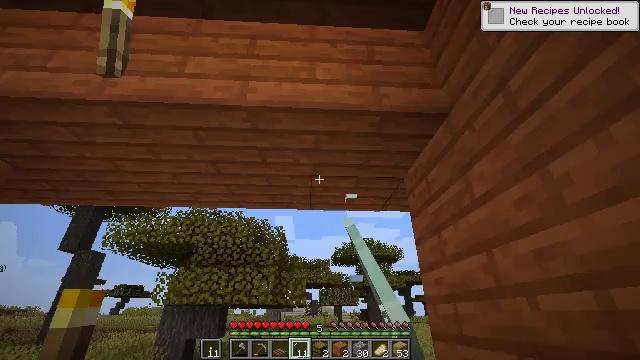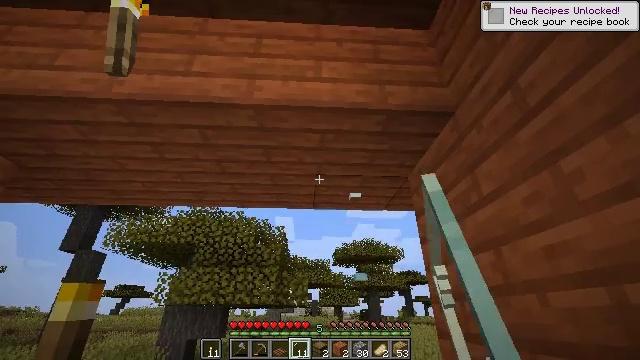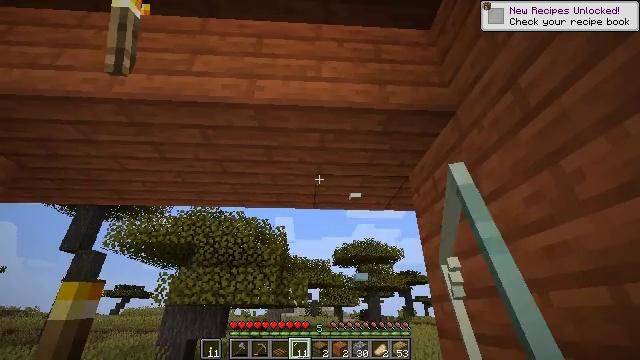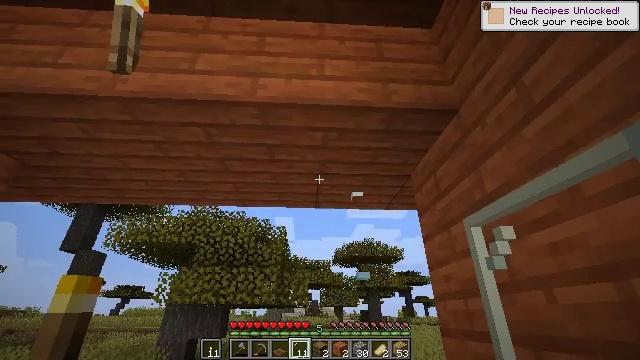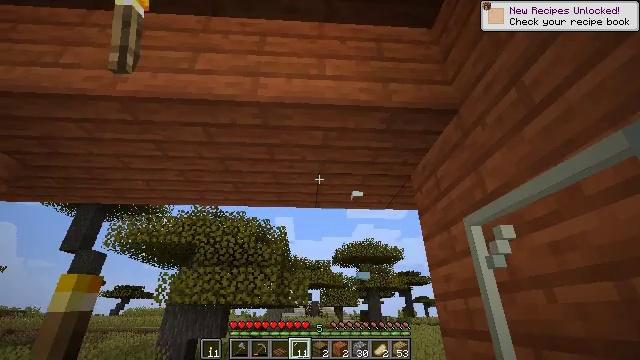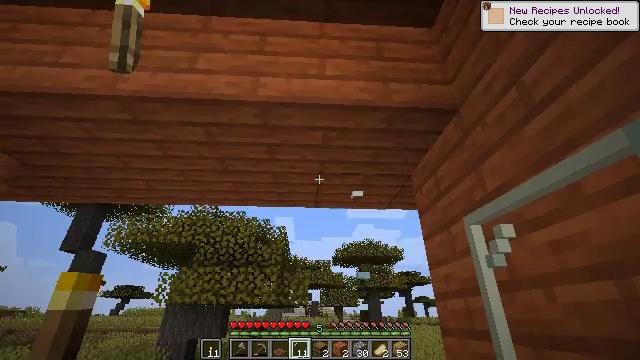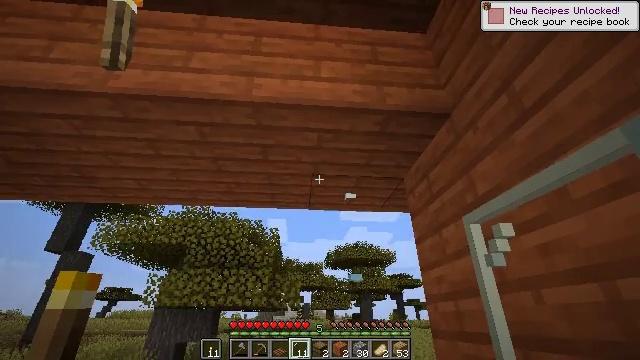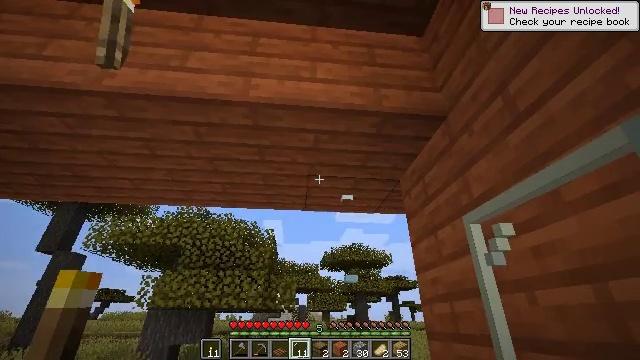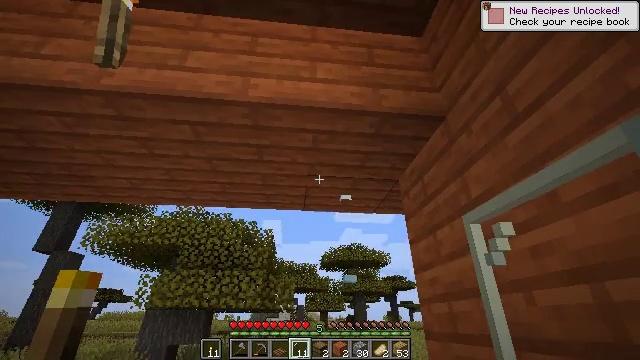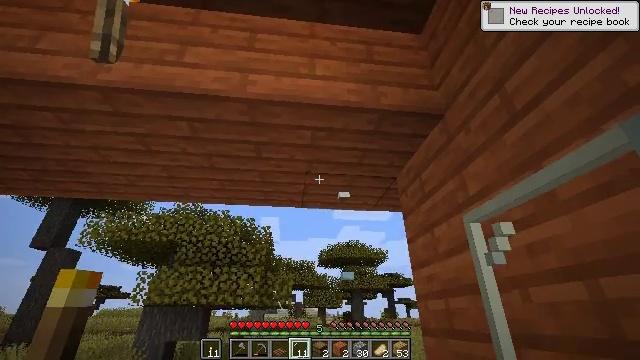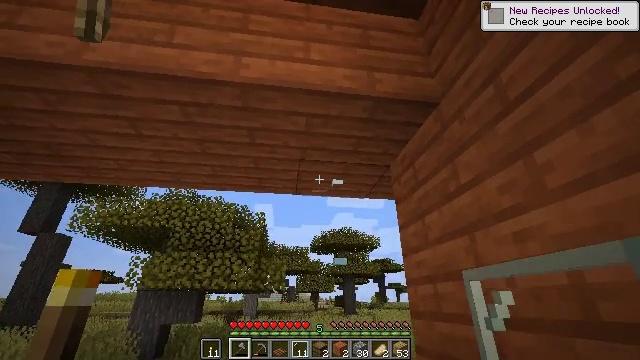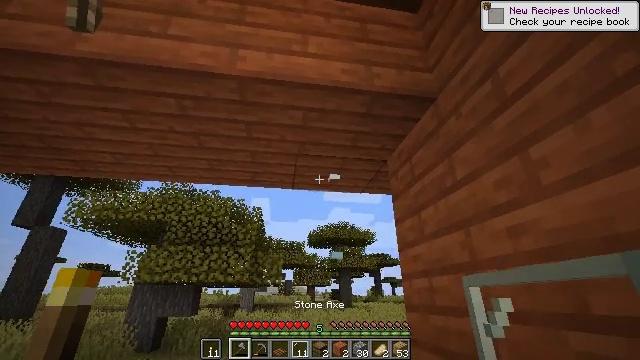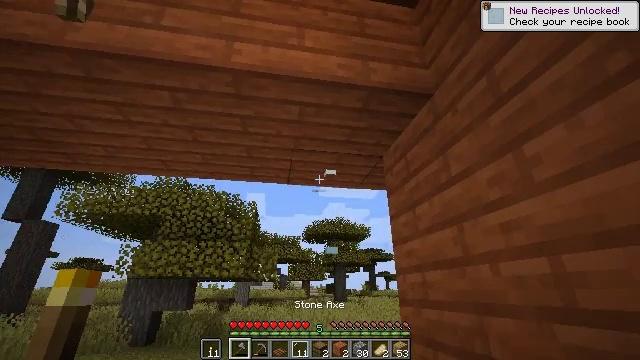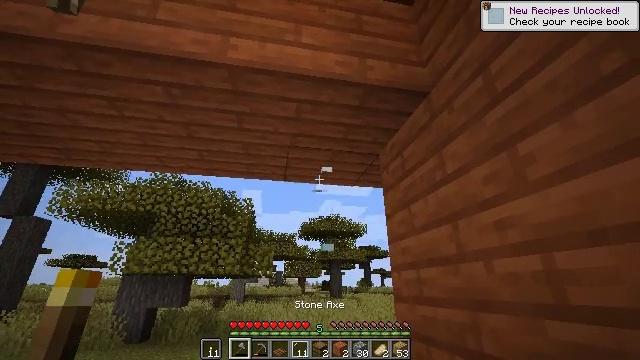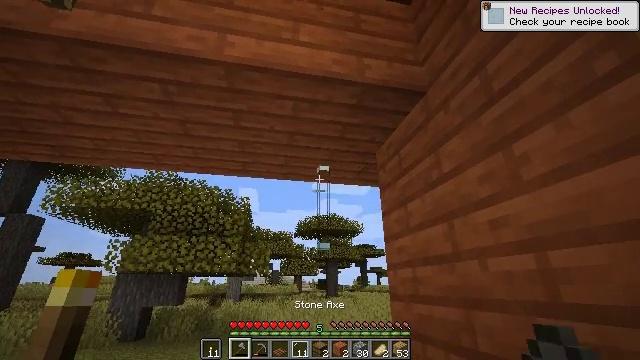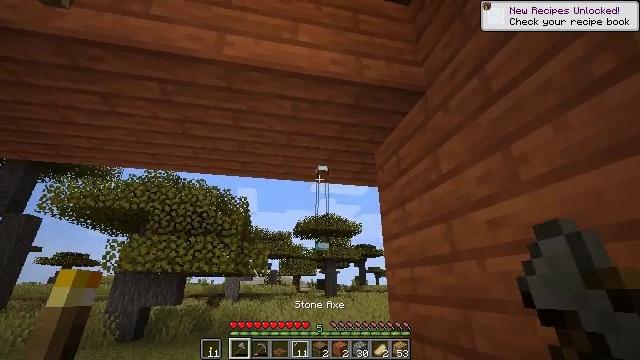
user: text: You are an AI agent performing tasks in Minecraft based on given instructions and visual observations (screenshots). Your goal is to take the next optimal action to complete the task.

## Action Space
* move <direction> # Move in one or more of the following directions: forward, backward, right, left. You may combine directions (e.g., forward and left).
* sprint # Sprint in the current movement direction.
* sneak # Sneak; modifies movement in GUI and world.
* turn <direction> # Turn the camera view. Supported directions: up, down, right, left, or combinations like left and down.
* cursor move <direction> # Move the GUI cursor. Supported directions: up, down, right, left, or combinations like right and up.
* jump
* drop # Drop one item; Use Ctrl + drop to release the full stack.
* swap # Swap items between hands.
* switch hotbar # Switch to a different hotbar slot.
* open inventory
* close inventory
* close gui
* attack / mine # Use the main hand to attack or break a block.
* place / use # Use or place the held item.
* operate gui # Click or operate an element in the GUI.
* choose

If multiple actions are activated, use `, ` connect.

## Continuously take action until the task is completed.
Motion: motion action
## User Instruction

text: Break the glass pane to collect it.
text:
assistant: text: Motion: no_op
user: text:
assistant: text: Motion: no_op
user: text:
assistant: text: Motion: no_op
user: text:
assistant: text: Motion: no_op
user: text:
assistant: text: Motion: no_op
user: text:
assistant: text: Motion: turn right
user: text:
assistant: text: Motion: no_op
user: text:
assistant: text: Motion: no_op
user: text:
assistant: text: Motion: no_op
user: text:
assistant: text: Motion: turn right and down, switch to hotbar 1
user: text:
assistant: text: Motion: turn down, switch to hotbar 1
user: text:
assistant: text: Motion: turn right and down, switch to hotbar 1
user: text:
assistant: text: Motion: no_op
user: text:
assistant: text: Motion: no_op
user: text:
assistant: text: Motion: attack / mine
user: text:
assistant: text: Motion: attack / mine
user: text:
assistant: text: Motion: attack / mine
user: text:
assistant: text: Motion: attack / mine
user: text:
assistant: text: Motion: attack / mine
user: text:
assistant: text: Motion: attack / mine
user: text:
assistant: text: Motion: attack / mine
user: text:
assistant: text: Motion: attack / mine
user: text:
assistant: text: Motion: attack / mine
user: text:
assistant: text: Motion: attack / mine
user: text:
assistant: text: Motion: attack / mine
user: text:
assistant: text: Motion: attack / mine
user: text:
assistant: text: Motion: attack / mine
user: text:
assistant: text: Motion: attack / mine
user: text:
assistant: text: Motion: attack / mine
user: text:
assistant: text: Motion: attack / mine